Interaction volume radius: 10 \u00c5
Interaction volume height: 20 \u00c5
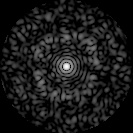
Disorder parameter: 0.8191